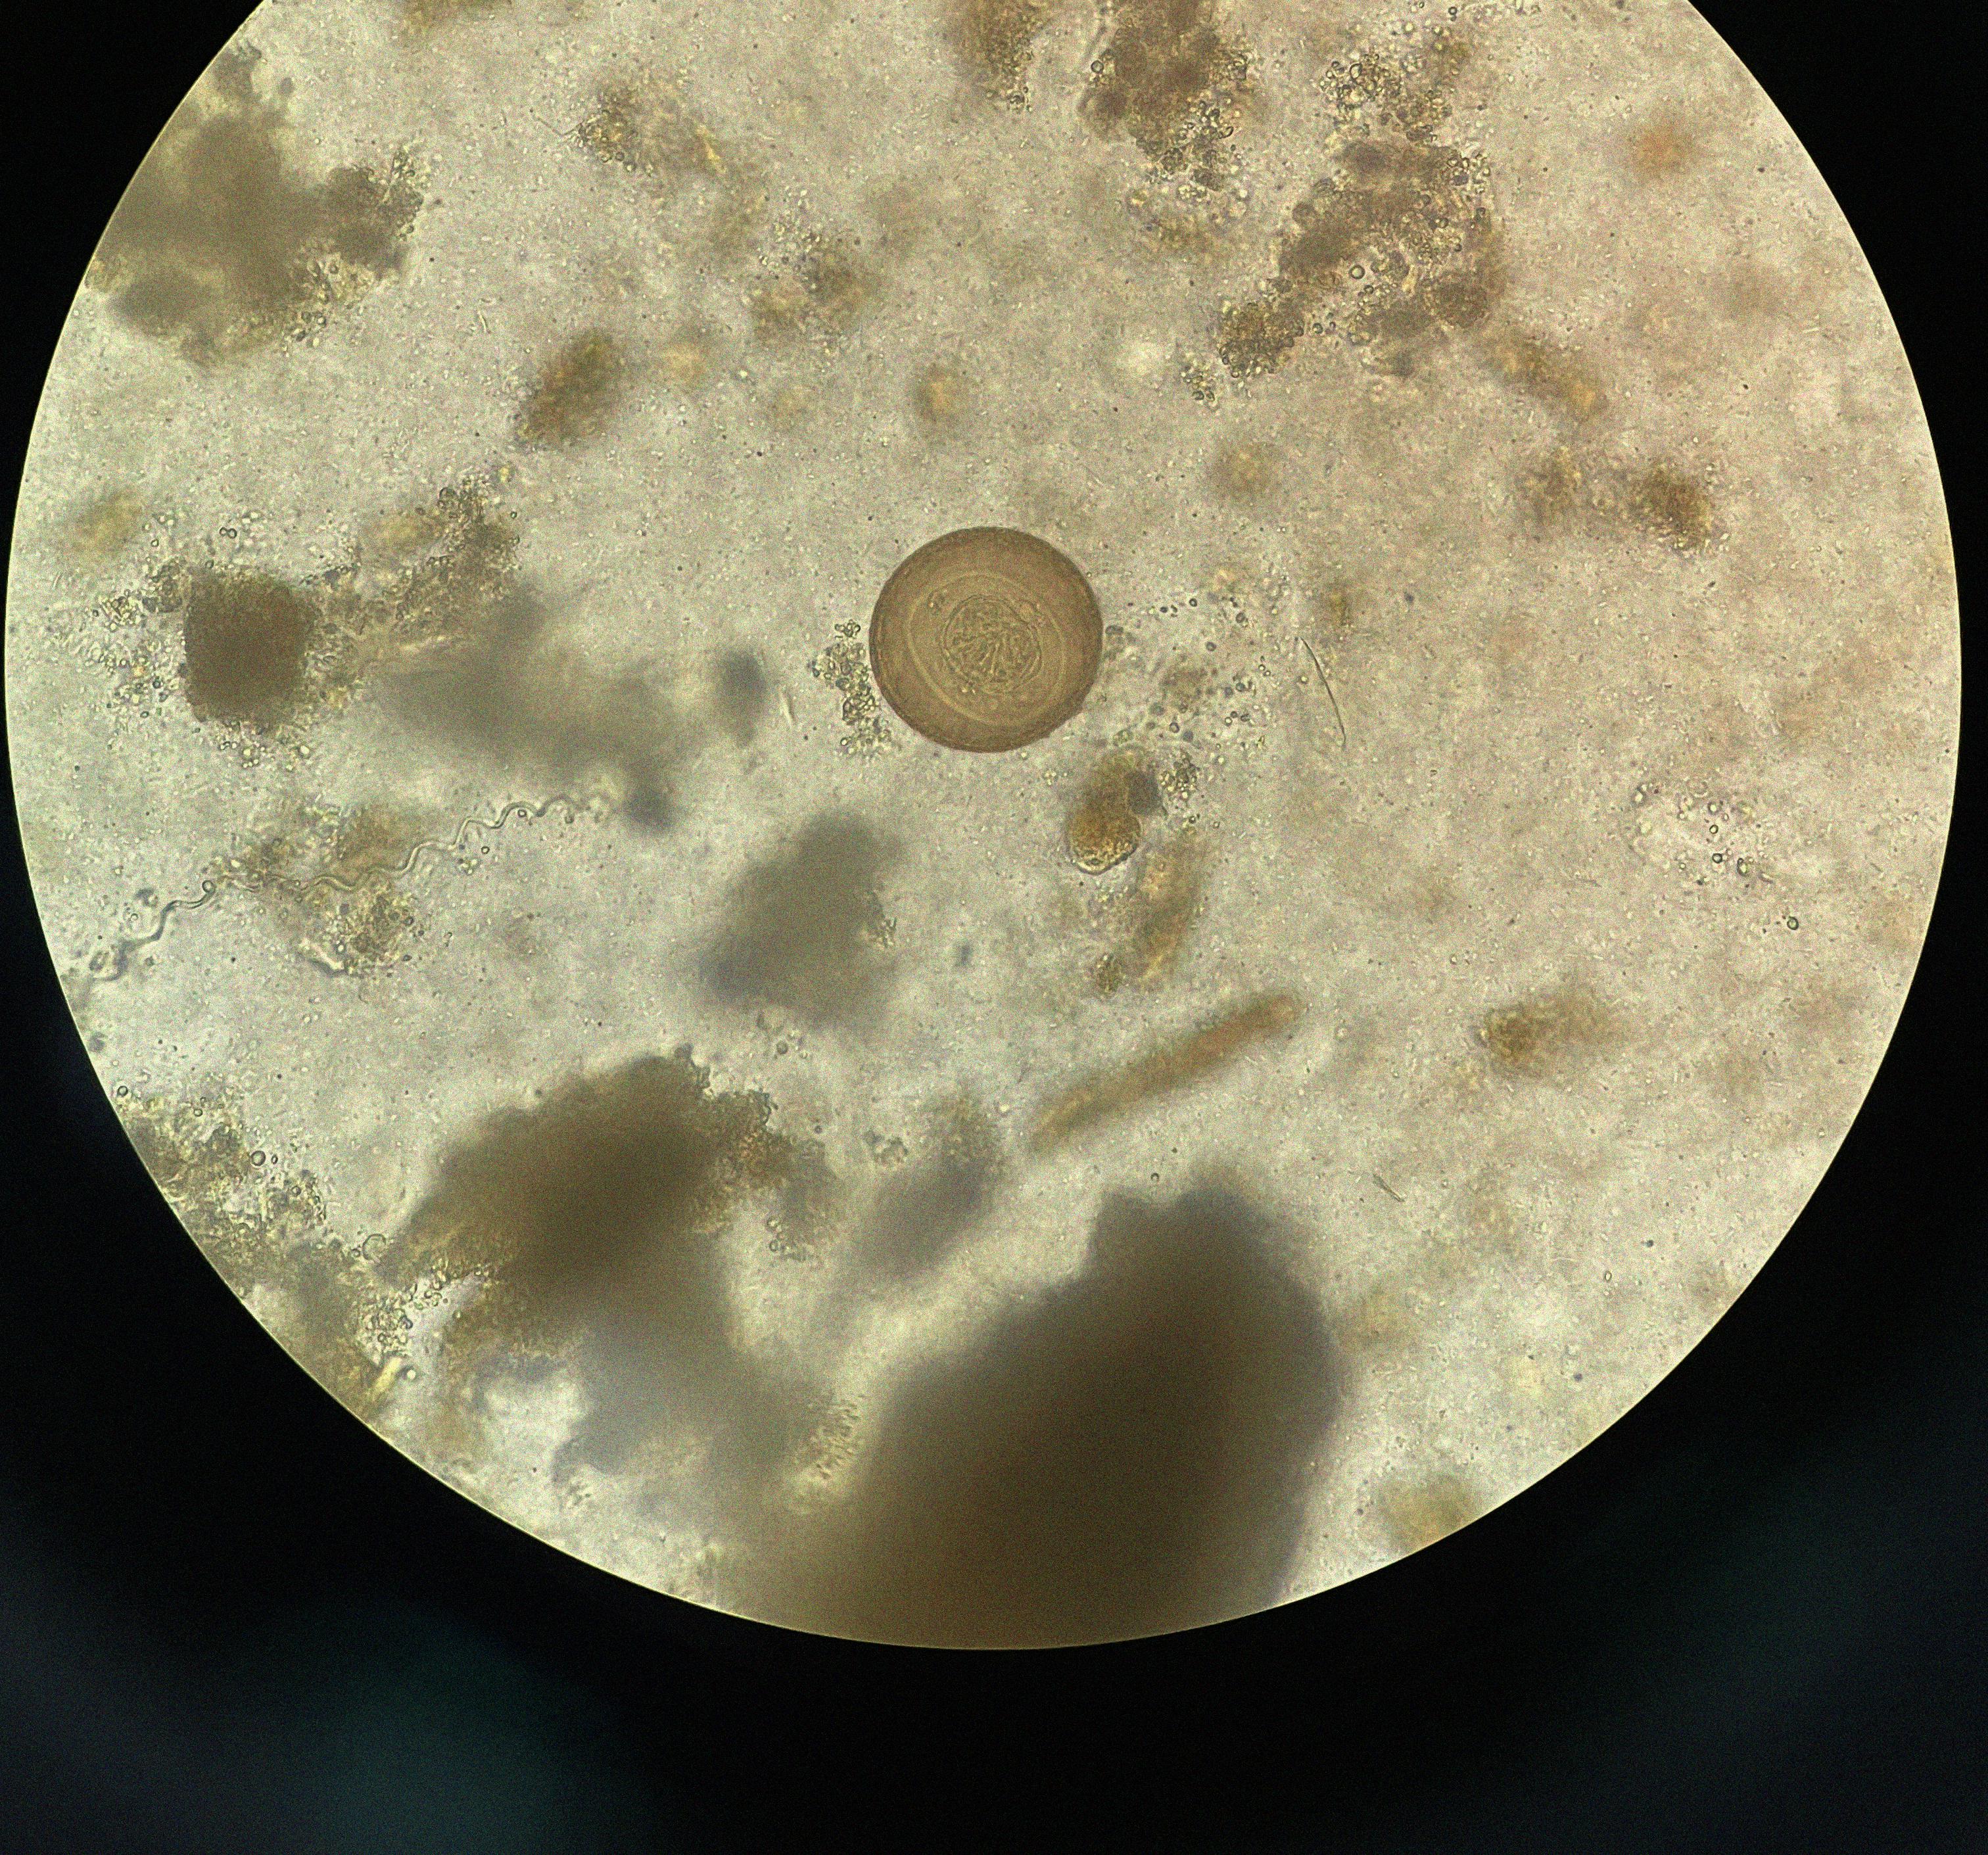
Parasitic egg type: Hymenolepis diminuta